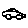
Label: car